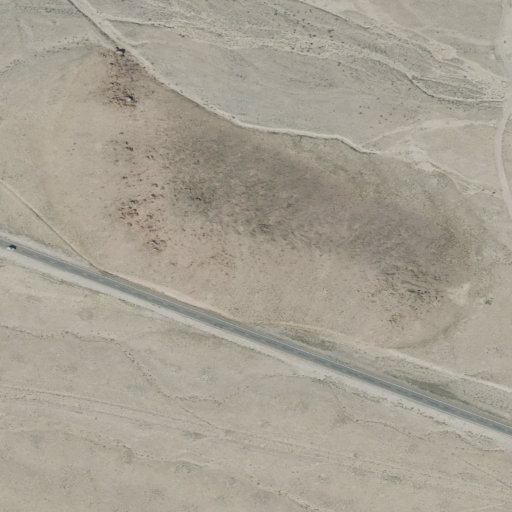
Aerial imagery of mountain in Utah named Sols Knoll containing shrub, open development, grassland, and low intensity development